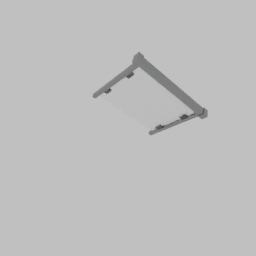
Label: architecture